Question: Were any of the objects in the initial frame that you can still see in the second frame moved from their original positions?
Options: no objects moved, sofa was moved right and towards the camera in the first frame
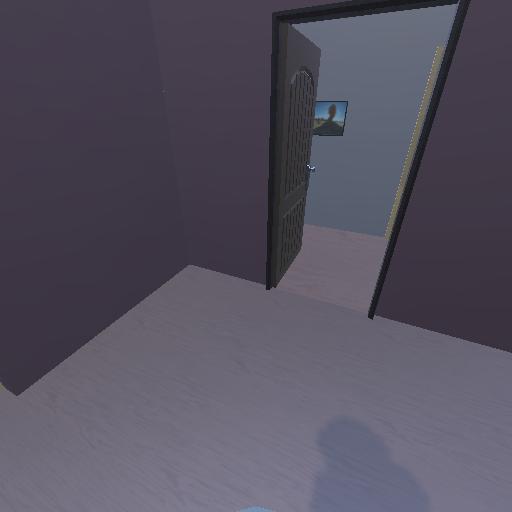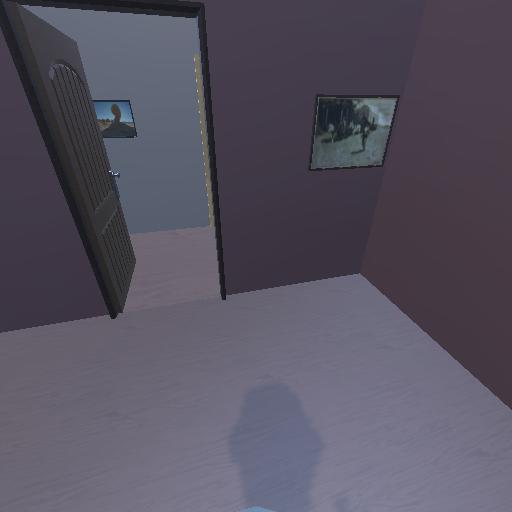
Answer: no objects moved